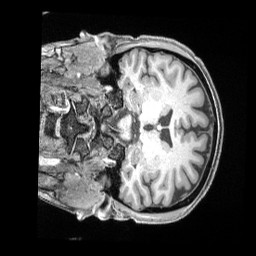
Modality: T1w
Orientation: coronal
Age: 35
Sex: female
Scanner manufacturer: siemens
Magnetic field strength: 3 T
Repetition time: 2 s
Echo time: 0.00211 s